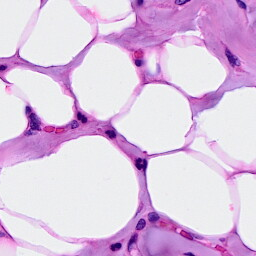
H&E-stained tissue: Breast